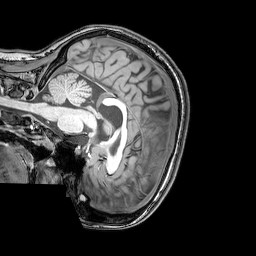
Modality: T1w
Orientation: sagittal
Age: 23
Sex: female
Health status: healthy
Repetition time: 0.081 s
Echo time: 0.037 s